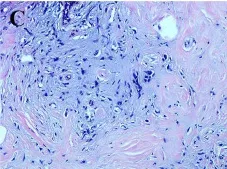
Histopathologic Examinations of the Primary Tumor Focus in the Left Breast and the Right Breast Before Operation. (C-E) HE-stained images of the tumor focus on the right breast (40x).
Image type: pathology (h&e)